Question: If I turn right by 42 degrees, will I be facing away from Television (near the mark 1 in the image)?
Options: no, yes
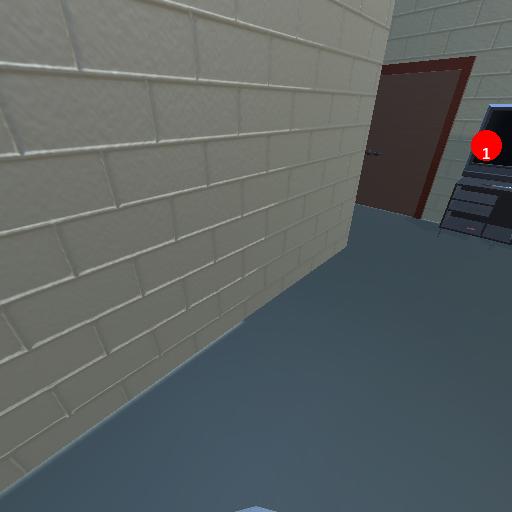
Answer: no